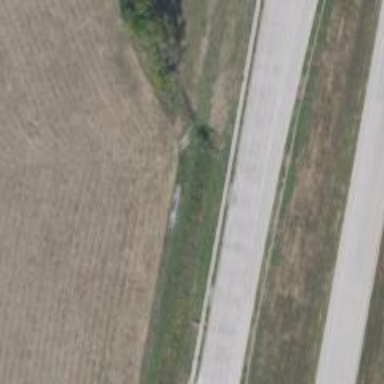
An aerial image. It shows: Secondary road with frontage road alongside.